Question: I am working on a JSF based Web Application where I read contents from a file(dumpfile) and then parse it using a logic and keep adding it to a list using an object and also set a string using the object. But I keep getting this error. I am confused where I am wrong. I am a beginner so can anyone be kind enough to help me?
'''
List<DumpController> FinalDumpNotes;
public List<DumpController> initializeDumpNotes()
throws SocketException, IOException {
PostProcessedDump postProcessedDump = (PostProcessedDump) FacesContext.getCurrentInstance().getExternalContext().getSessionMap().get("postProcessedDump");
List<DumpController> FinalNotes = new ArrayList<>();
if (postProcessedDump.getDumpNotes() == null) {
dumpNotes = new DumpNotes();
}
DumpListController dlcon = (DumpListController) FacesContext.getCurrentInstance().getExternalContext().getSessionMap().get("dumpListController");
DumpInfo dumpinfo = dlcon.getSelectedDumpInfo();
String fileName = dumpinfo.getDate() + dumpinfo.getTime() + dumpinfo.getSeqNo() + dumpinfo.getType() + dumpinfo.getTape() + dumpinfo.getDescription() + ".txt";
if (checkFileExistsInWin(fileName)) {
postProcessedDump.setDumpnotescontent(getFileContentsFromWin(fileName));
String consolidateDumpnotes = getFileContentsFromWin(fileName);
String lines[];
String content = "";
lines = consolidateDumpnotes.split("\r?\n");
List<String> finallines = new ArrayList<>();
int k = 0;
for (int i = 0; i < lines.length; i++) {
if (!lines[i].equalsIgnoreCase("")) {
finallines.add(lines[i]);
k++;
}
}
for (int j = 0; j < finallines.size(); j++) {
if (finallines.get(j).startsWith("---------------------SAVED BY")) {
PostProcessedDump dump = new PostProcessedDump();
dump.setDumpMessage(content);
content = "";
FinalDumpNotes.add(dump);
} else {
content = content + finallines.get(j);
}
}
}
FacesContext.getCurrentInstance().getExternalContext().getSessionMap().put("postProcessedDump", postProcessedDump);
return FinalDumpNotes;
}
'''
I get the following error:

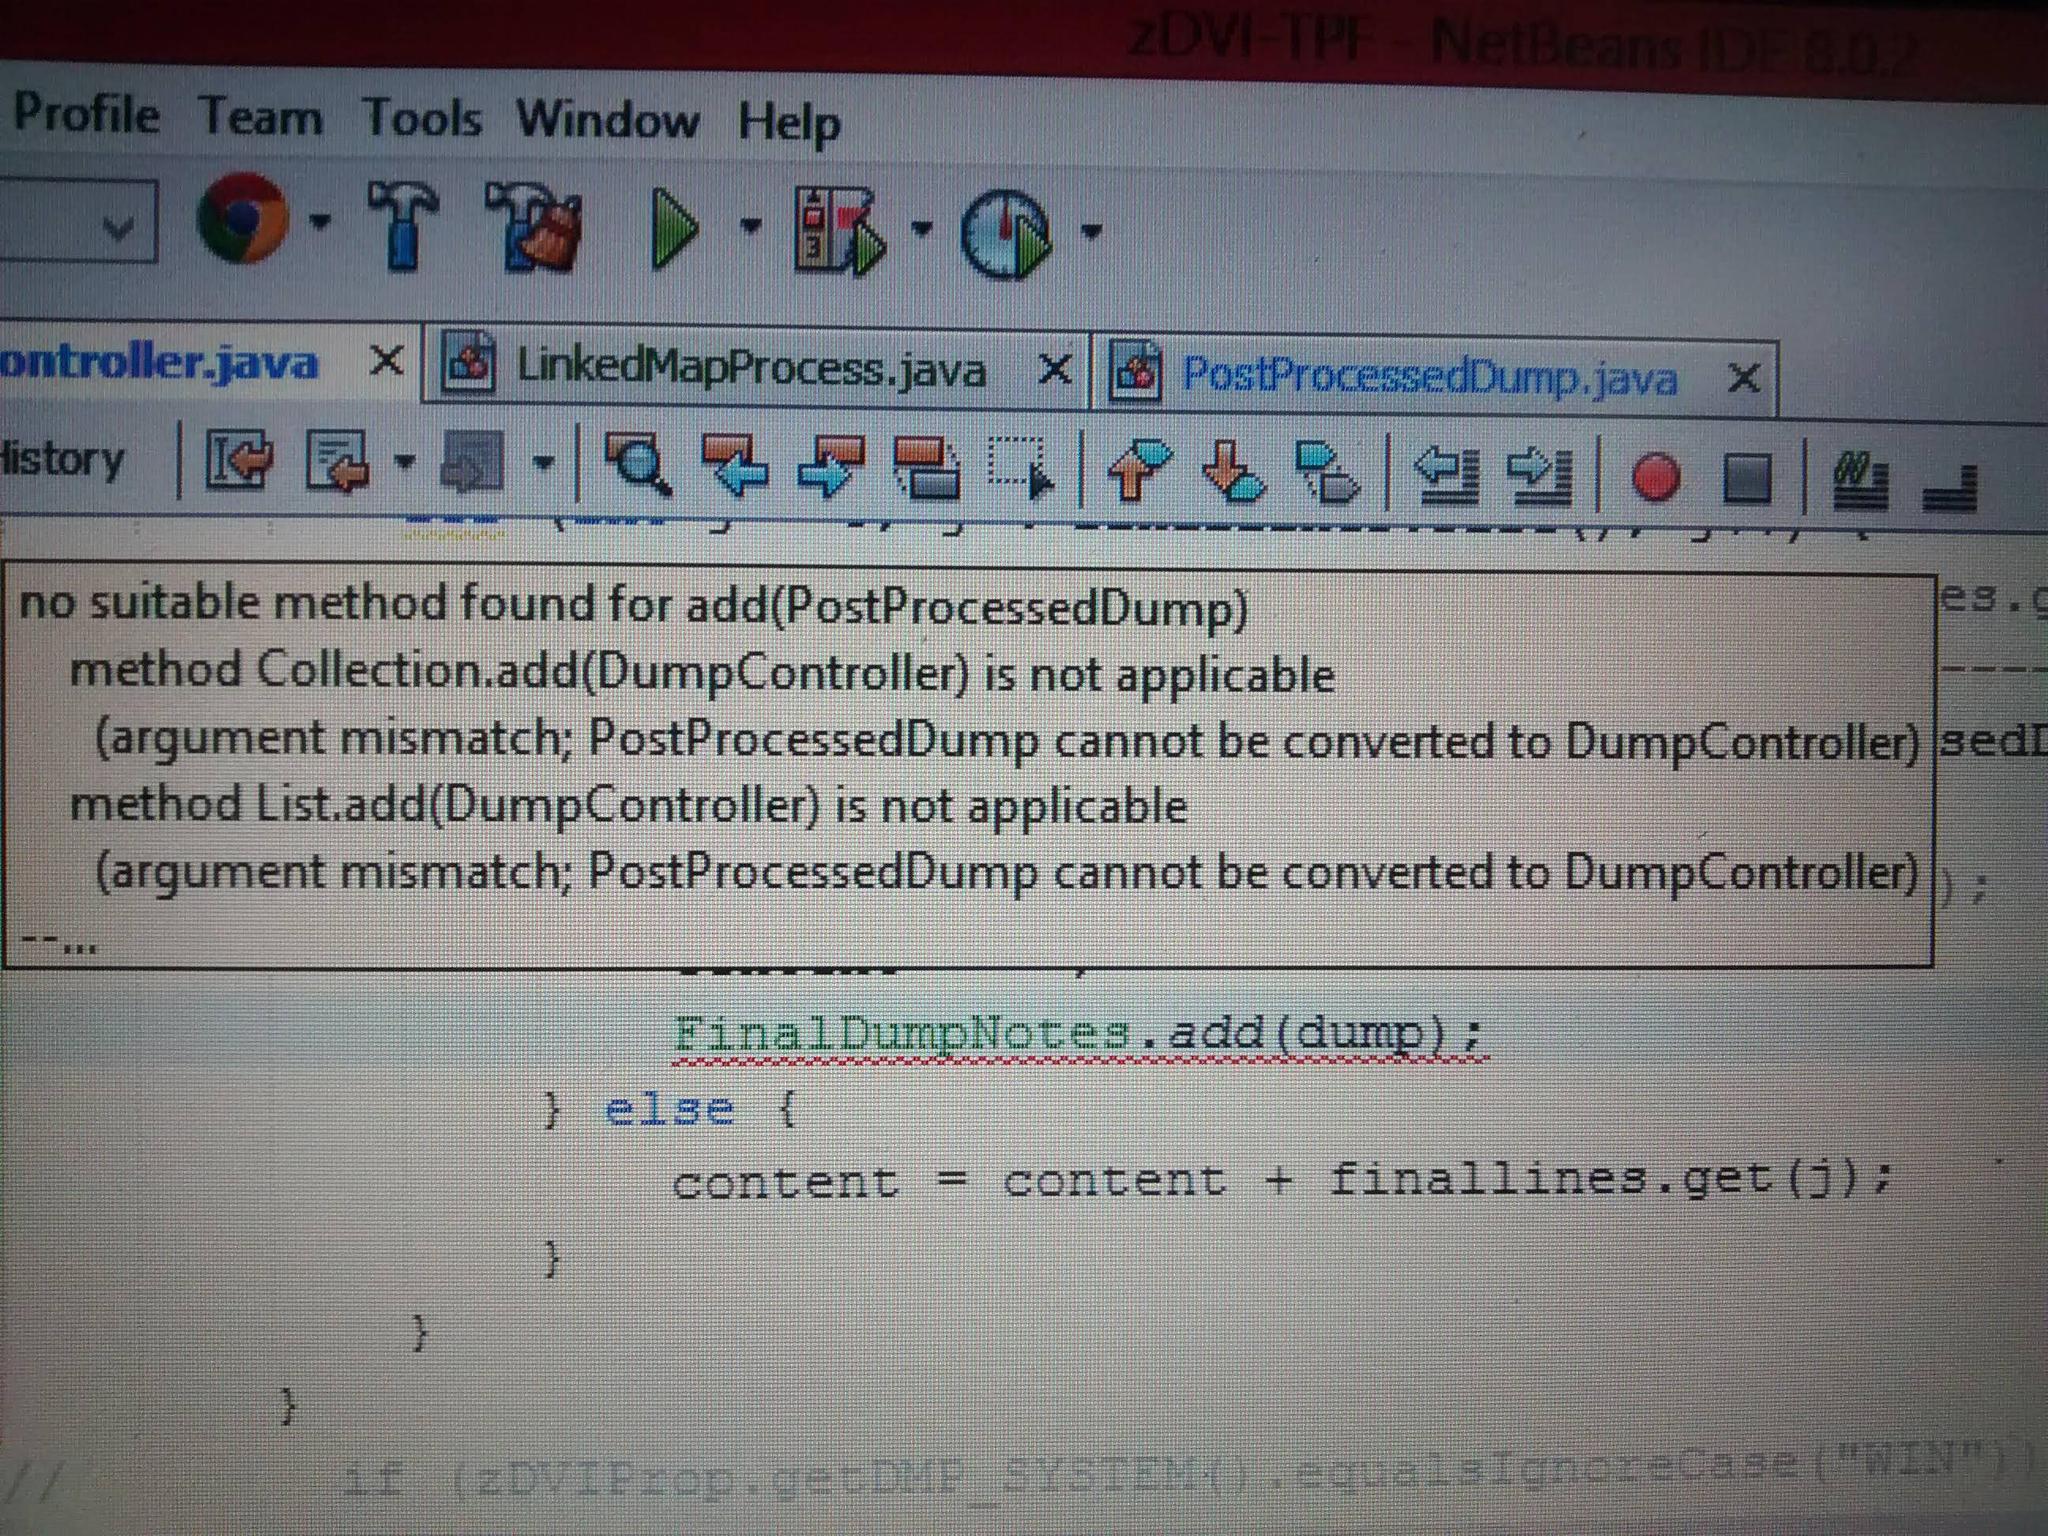
Answer: If you want to add instances of type 'PostProcessedDump' to your 'List' you should change it's type. Also, don't forget to initialize it. Something like,
'''
List<PostProcessedDump> FinalDumpNotes = new ArrayList<>();
'''
Also, Java naming convention is to start variable names with a lower case letter. 'FinalDumpNotes' looks like a class, I would suggest something like
'''
List<PostProcessedDump> processedList = new ArrayList<>();
'''